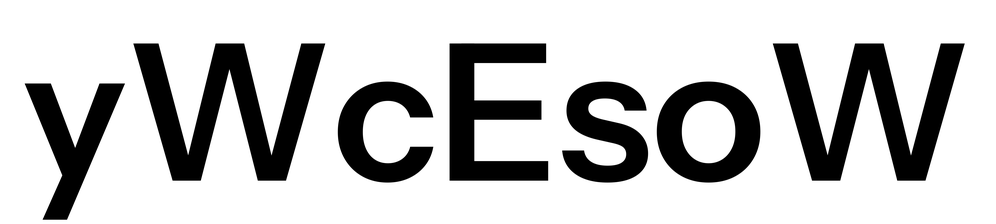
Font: InstrumentSans_SemiBold